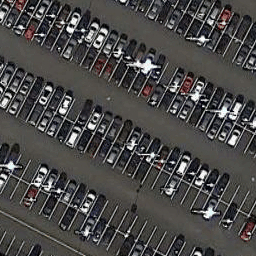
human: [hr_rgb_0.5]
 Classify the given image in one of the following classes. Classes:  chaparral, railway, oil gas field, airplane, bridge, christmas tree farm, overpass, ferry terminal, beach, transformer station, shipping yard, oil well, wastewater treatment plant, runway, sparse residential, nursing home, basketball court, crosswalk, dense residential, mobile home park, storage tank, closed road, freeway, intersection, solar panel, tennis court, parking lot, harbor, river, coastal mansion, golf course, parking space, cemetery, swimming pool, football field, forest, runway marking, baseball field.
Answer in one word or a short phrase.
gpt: parking lot